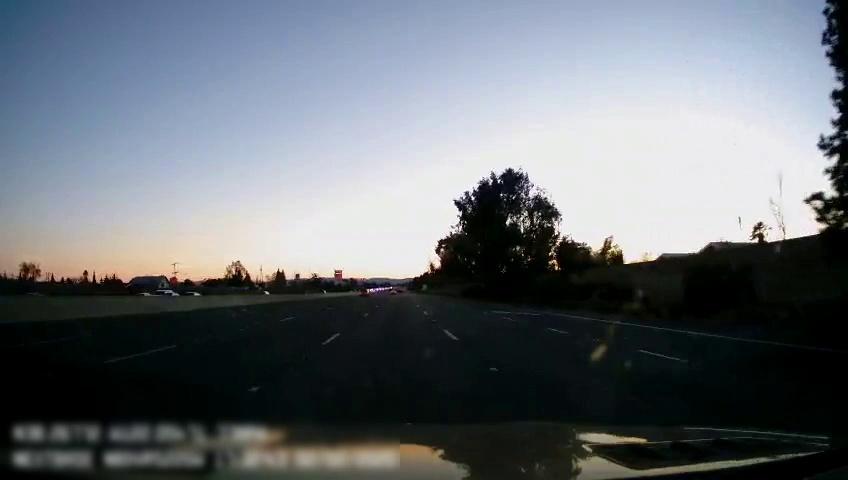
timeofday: Day
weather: Sunny
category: Drivable Space
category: Vehicles | SUV
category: Vehicles | Car
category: Vehicles | SUV
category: Vehicles | Car
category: Vehicles | Car
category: Vehicles | Car
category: Vehicles | SUV
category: Lanes | Current Lane
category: Lanes | Alternate Lane
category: Lanes | Alternate Lane
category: Lanes | Current Lane
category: Lanes | Alternate Lane
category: Lanes | Alternate Lane